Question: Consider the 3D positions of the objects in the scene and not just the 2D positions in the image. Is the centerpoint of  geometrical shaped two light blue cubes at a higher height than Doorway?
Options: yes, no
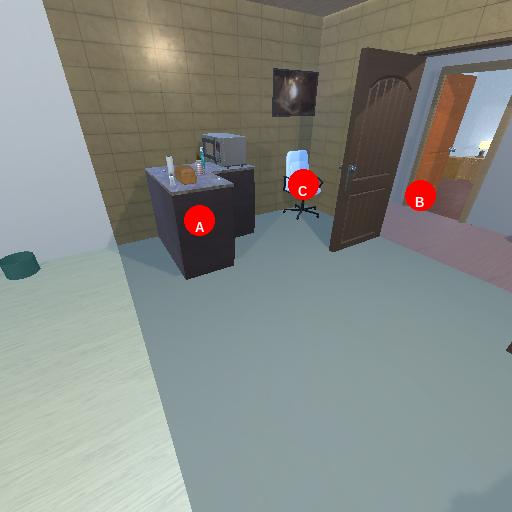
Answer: yes